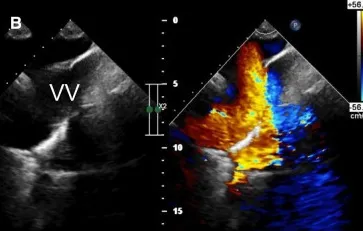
Transthoracic echocardiography preoperatively revealed that a right to left atrial septal shunt was detected with the diameter of around 40 mm.
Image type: radiology (ultrasound)